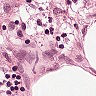
Metastatic tissue present: no